Field crop: maize
Growth stage: 2
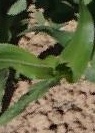
Species: maize